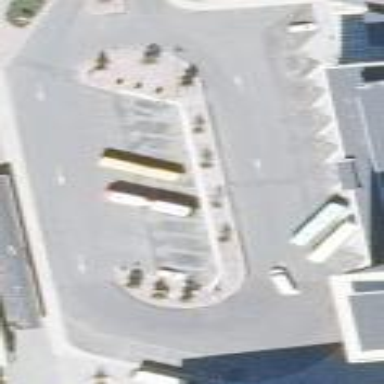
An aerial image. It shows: Bus station which is also public transport station.